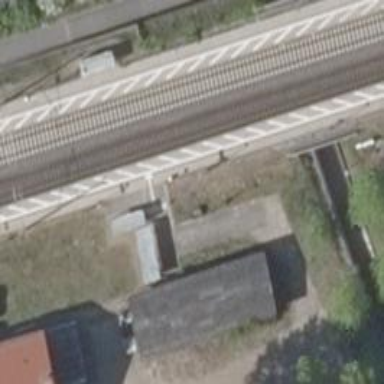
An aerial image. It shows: Railway stop with public transport stop position.